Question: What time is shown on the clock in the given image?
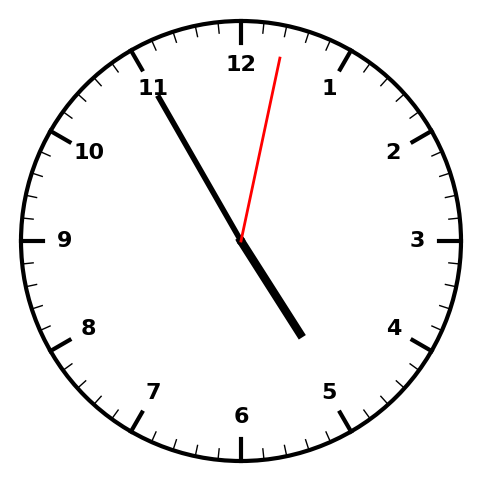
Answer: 04:55:02